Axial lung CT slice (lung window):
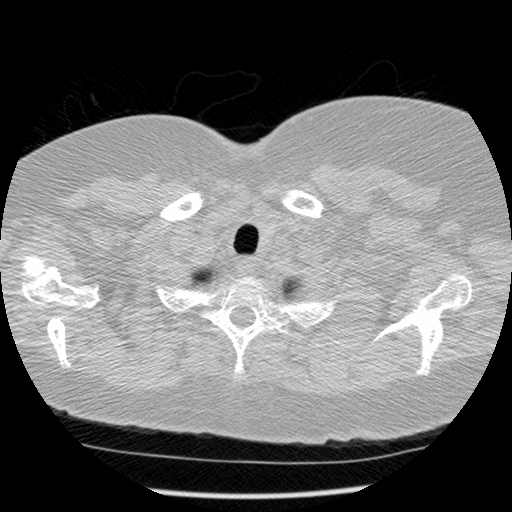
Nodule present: no